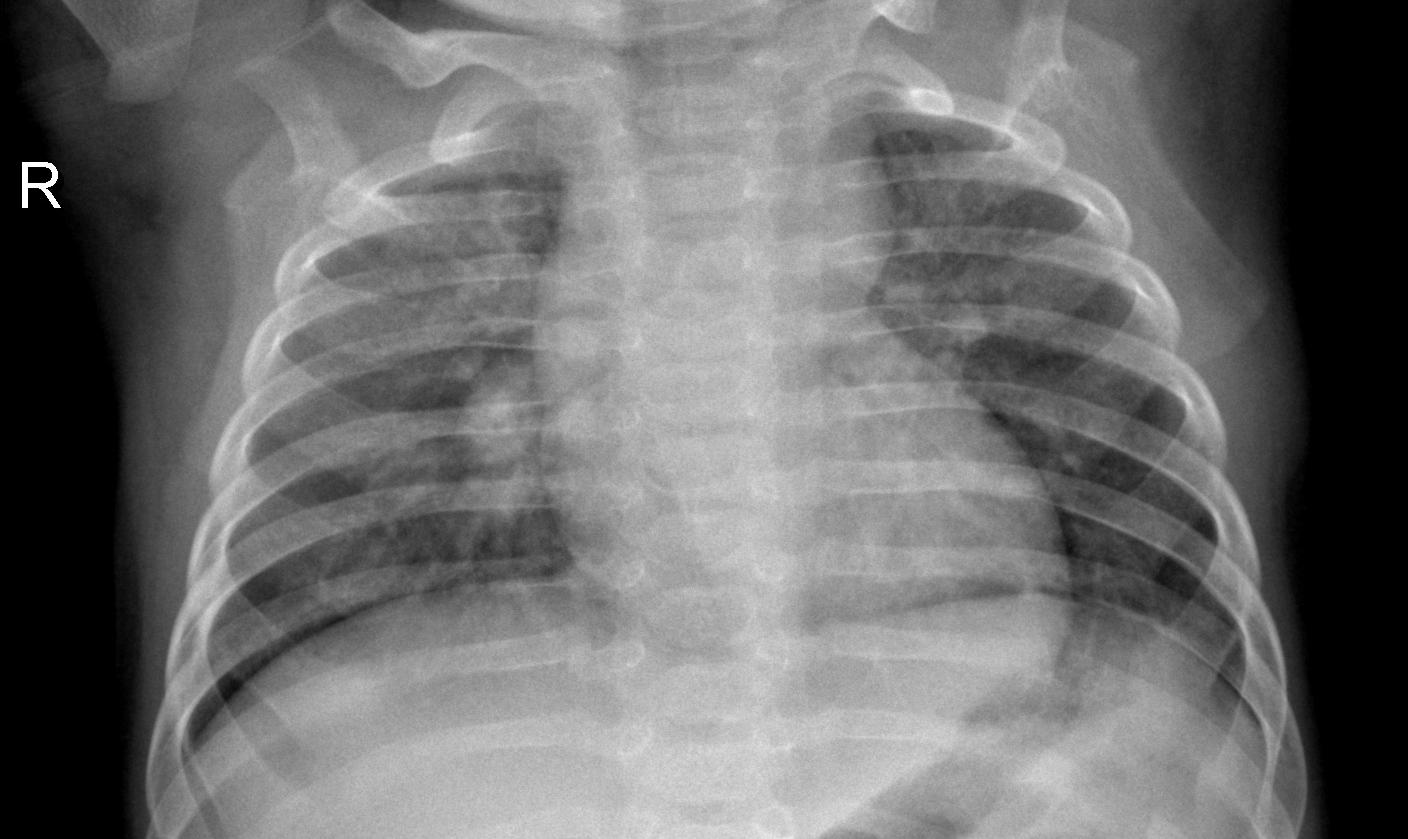
Diagnosis: PNEUMONIA